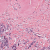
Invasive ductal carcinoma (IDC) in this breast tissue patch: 1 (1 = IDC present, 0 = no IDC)